Question: I have a Ubuntu machine with the following folders.

I am using samba server to share the folder.
I have 3users:
user 1 = full access
user 2 = access to folder music (only read)
user 3 = access to folder school (only read)
I want to be prompted to log in when you try to access the folder Shared.
If user 1 sings in he gets to view all the folders. If user 2 signs in he only gets to see the folder music. And if user 3 sings in he only can see the folder school.
So the idea is to hide folders for users that are not allowed to see those. How can you configure this using samba server.
If they can't read the content of the folders it's also okay, if hiding folders isn't possible or harder to do.
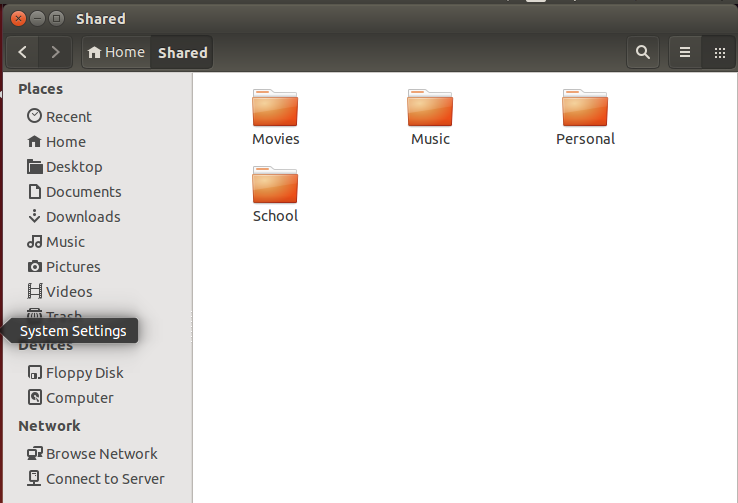
Answer: I already wrote a solution for your problem at askubuntu.com
<URL>